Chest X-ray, AP view. Patient: 16 years old, sex M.
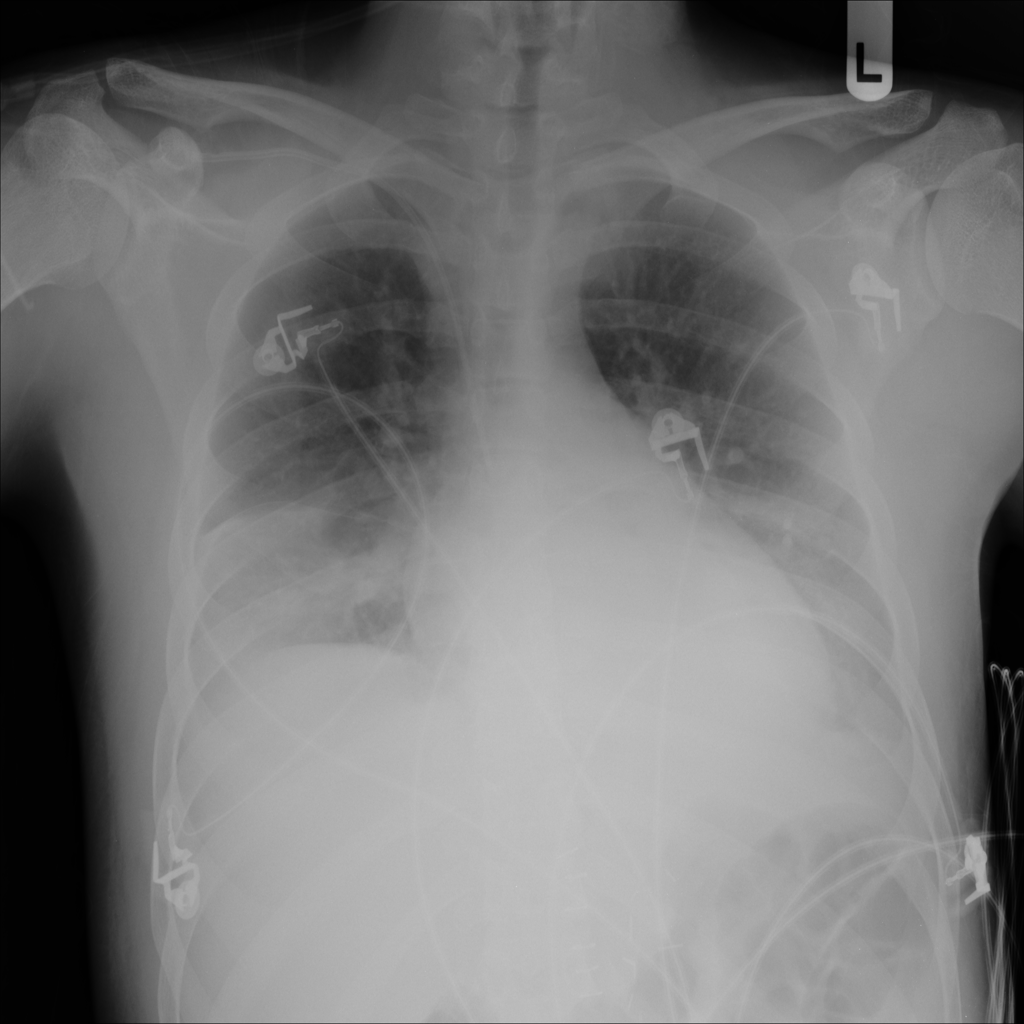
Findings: Atelectasis, Consolidation